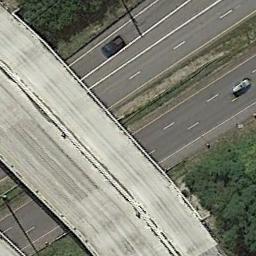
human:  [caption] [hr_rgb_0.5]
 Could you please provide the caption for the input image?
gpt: A few cars are on the road under the overpass .

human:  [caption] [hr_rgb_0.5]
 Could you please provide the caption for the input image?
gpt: The overpass is next to some trees with some cars .

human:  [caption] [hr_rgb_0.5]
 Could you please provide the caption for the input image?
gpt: An overpass is bent into two circles .

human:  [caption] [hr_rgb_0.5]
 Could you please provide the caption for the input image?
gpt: The cross-line overpass is over the roads and some cars are driving on the roads .

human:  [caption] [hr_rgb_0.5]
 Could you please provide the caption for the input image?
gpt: There are some green trees beside the overpass .